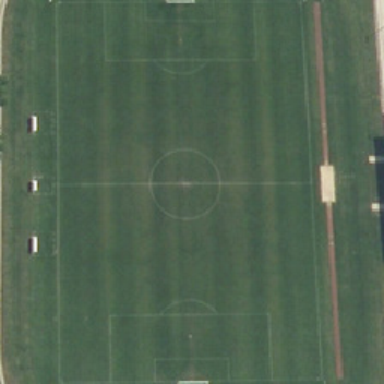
There is a red band on the side of the soccer field .